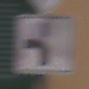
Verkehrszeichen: VerlaufVorfahrtsstrasse5
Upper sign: Vorfahrtsstrasse
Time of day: Midday
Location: Outdoor (Urban)
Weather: Overcast
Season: NotSpecified
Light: Natural